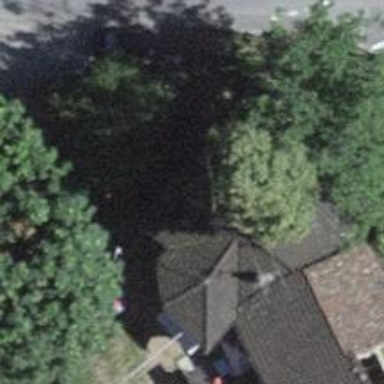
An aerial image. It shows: Restaurant.